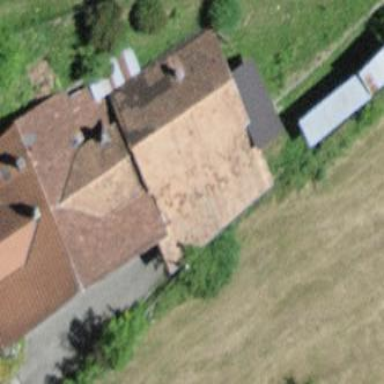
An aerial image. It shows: Barn.